Question: I have a DLL which manage reporting for a printer. DLL has a function which returns an HEX error code for the printer status.
In my case the function return this HEX number
'''
0x0000 - 0x0405
'''

I do not understand what is the 3rd Byte and retrieve the error.
Could you please point me out in the right direction and tell me what is the 3 Byte in my ex and at which error correspond from the table?
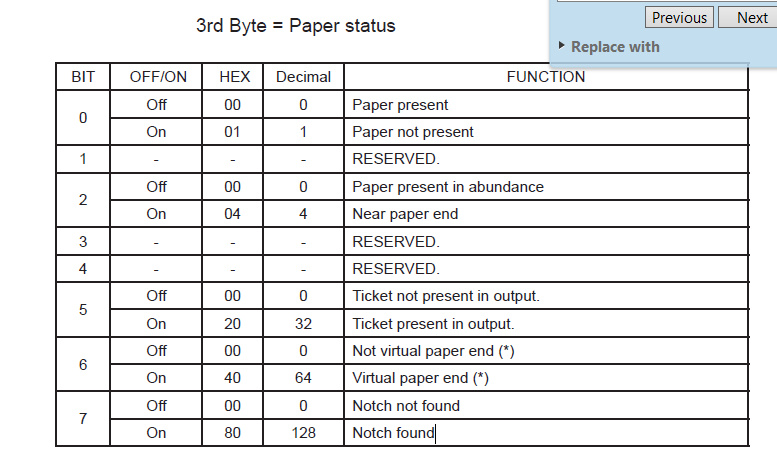
Answer: Just read it as binary: 0x04 = <PHONE> and 0x05 = <PHONE>
According to the table the first code is "near paper end" and the second is "near paper end" and "paper not present". Said in this way it looks like a nonsense, but you can easily interpret a "no more paper" inclusive of "low paper".